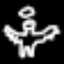
Label: angel